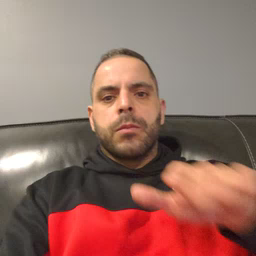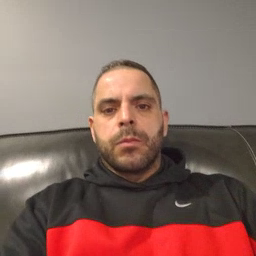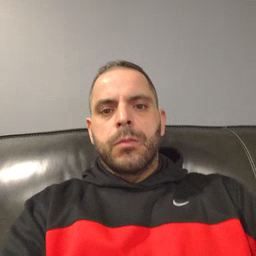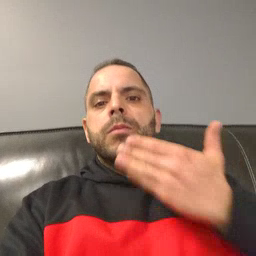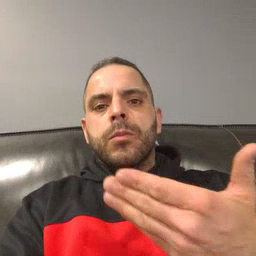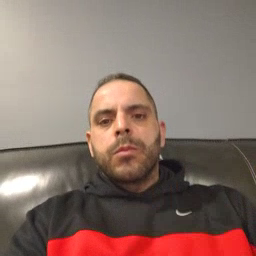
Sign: thankyou